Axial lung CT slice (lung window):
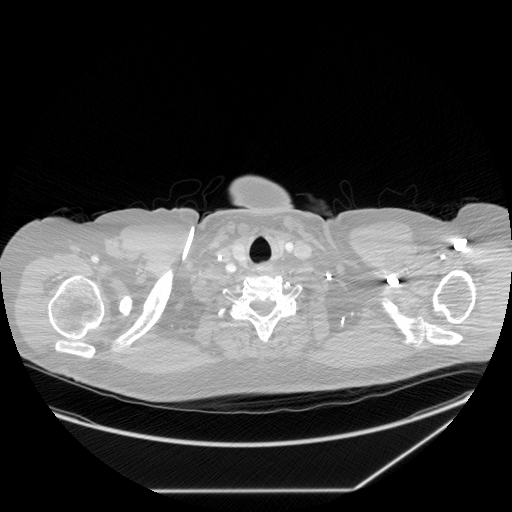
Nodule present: no